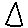
Label: triangle